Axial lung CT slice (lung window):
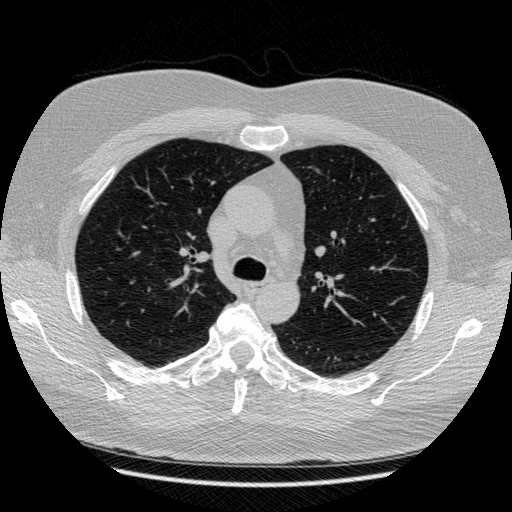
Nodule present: no